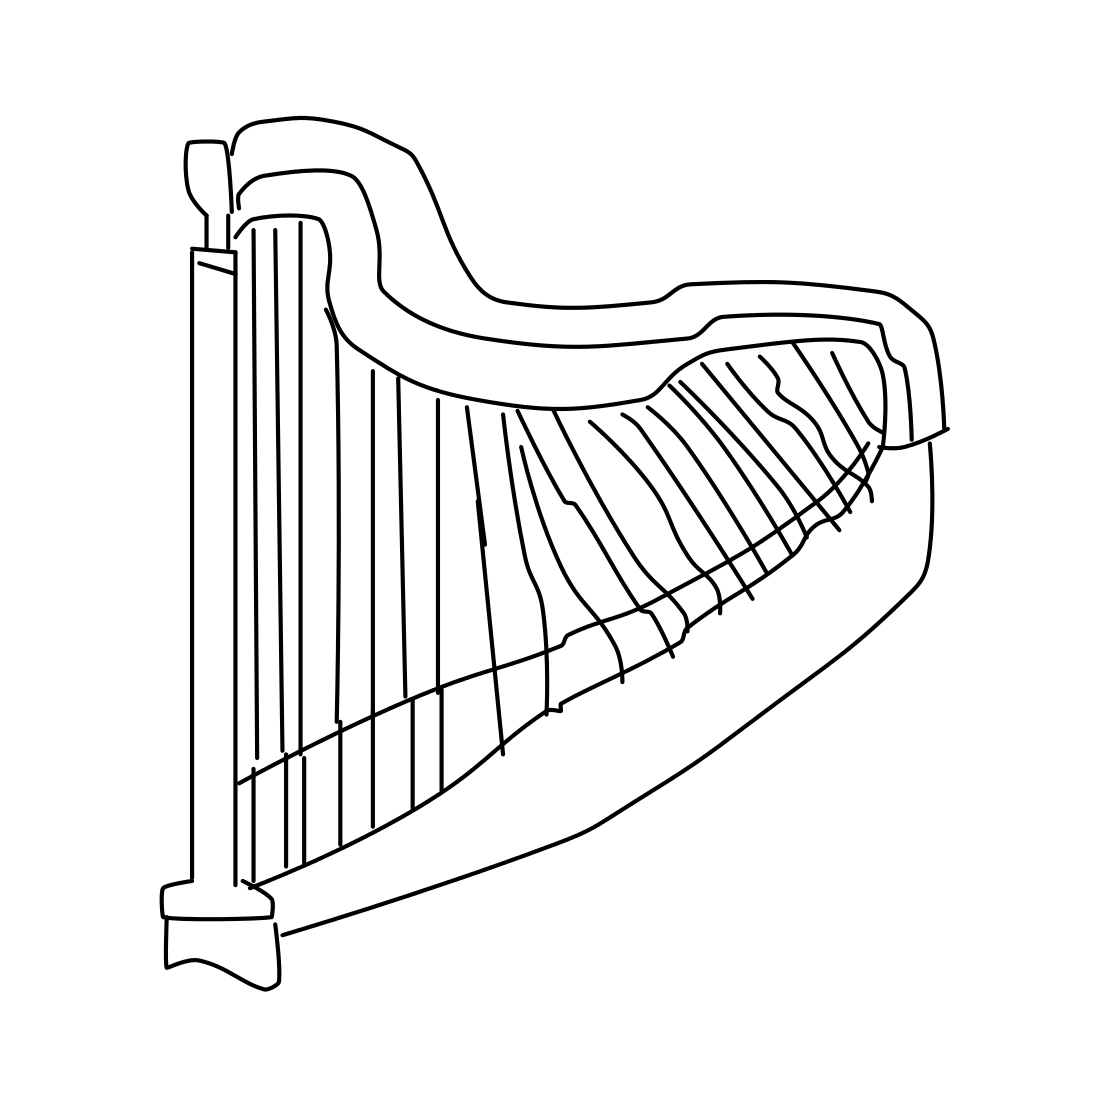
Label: harp